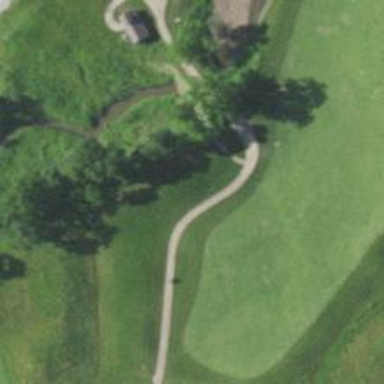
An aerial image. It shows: Golf path.